Interaction volume radius: 10 \u00c5
Interaction volume height: 15 \u00c5
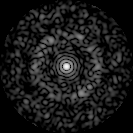
Disorder parameter: 0.839